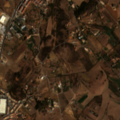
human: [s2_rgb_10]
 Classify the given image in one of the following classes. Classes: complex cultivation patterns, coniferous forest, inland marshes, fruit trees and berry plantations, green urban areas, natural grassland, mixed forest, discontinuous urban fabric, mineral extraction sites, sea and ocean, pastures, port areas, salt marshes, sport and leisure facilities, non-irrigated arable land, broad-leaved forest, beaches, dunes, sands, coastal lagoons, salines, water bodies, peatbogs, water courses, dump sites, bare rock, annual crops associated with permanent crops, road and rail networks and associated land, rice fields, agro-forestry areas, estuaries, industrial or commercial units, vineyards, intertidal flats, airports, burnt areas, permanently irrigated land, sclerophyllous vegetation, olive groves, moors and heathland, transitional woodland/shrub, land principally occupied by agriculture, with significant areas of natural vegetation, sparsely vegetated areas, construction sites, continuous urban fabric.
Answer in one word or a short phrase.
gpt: continuous urban fabric, discontinuous urban fabric, annual crops associated with permanent crops, complex cultivation patterns